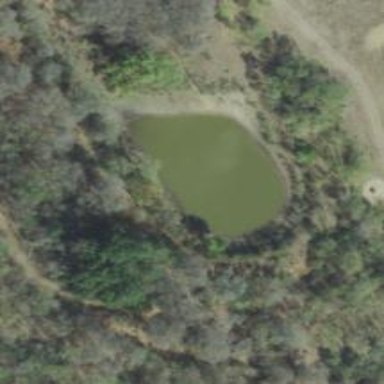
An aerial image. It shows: Pond formed by natural waterway.